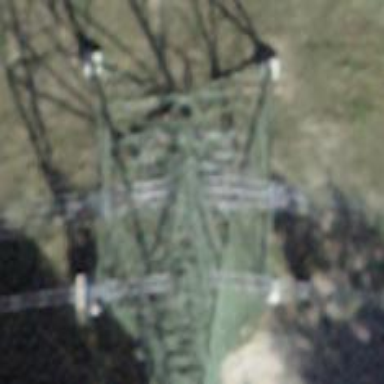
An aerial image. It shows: Power line is depicted.